Field crop: maize
Growth stage: 2
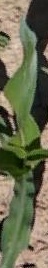
Species: maize